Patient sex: M
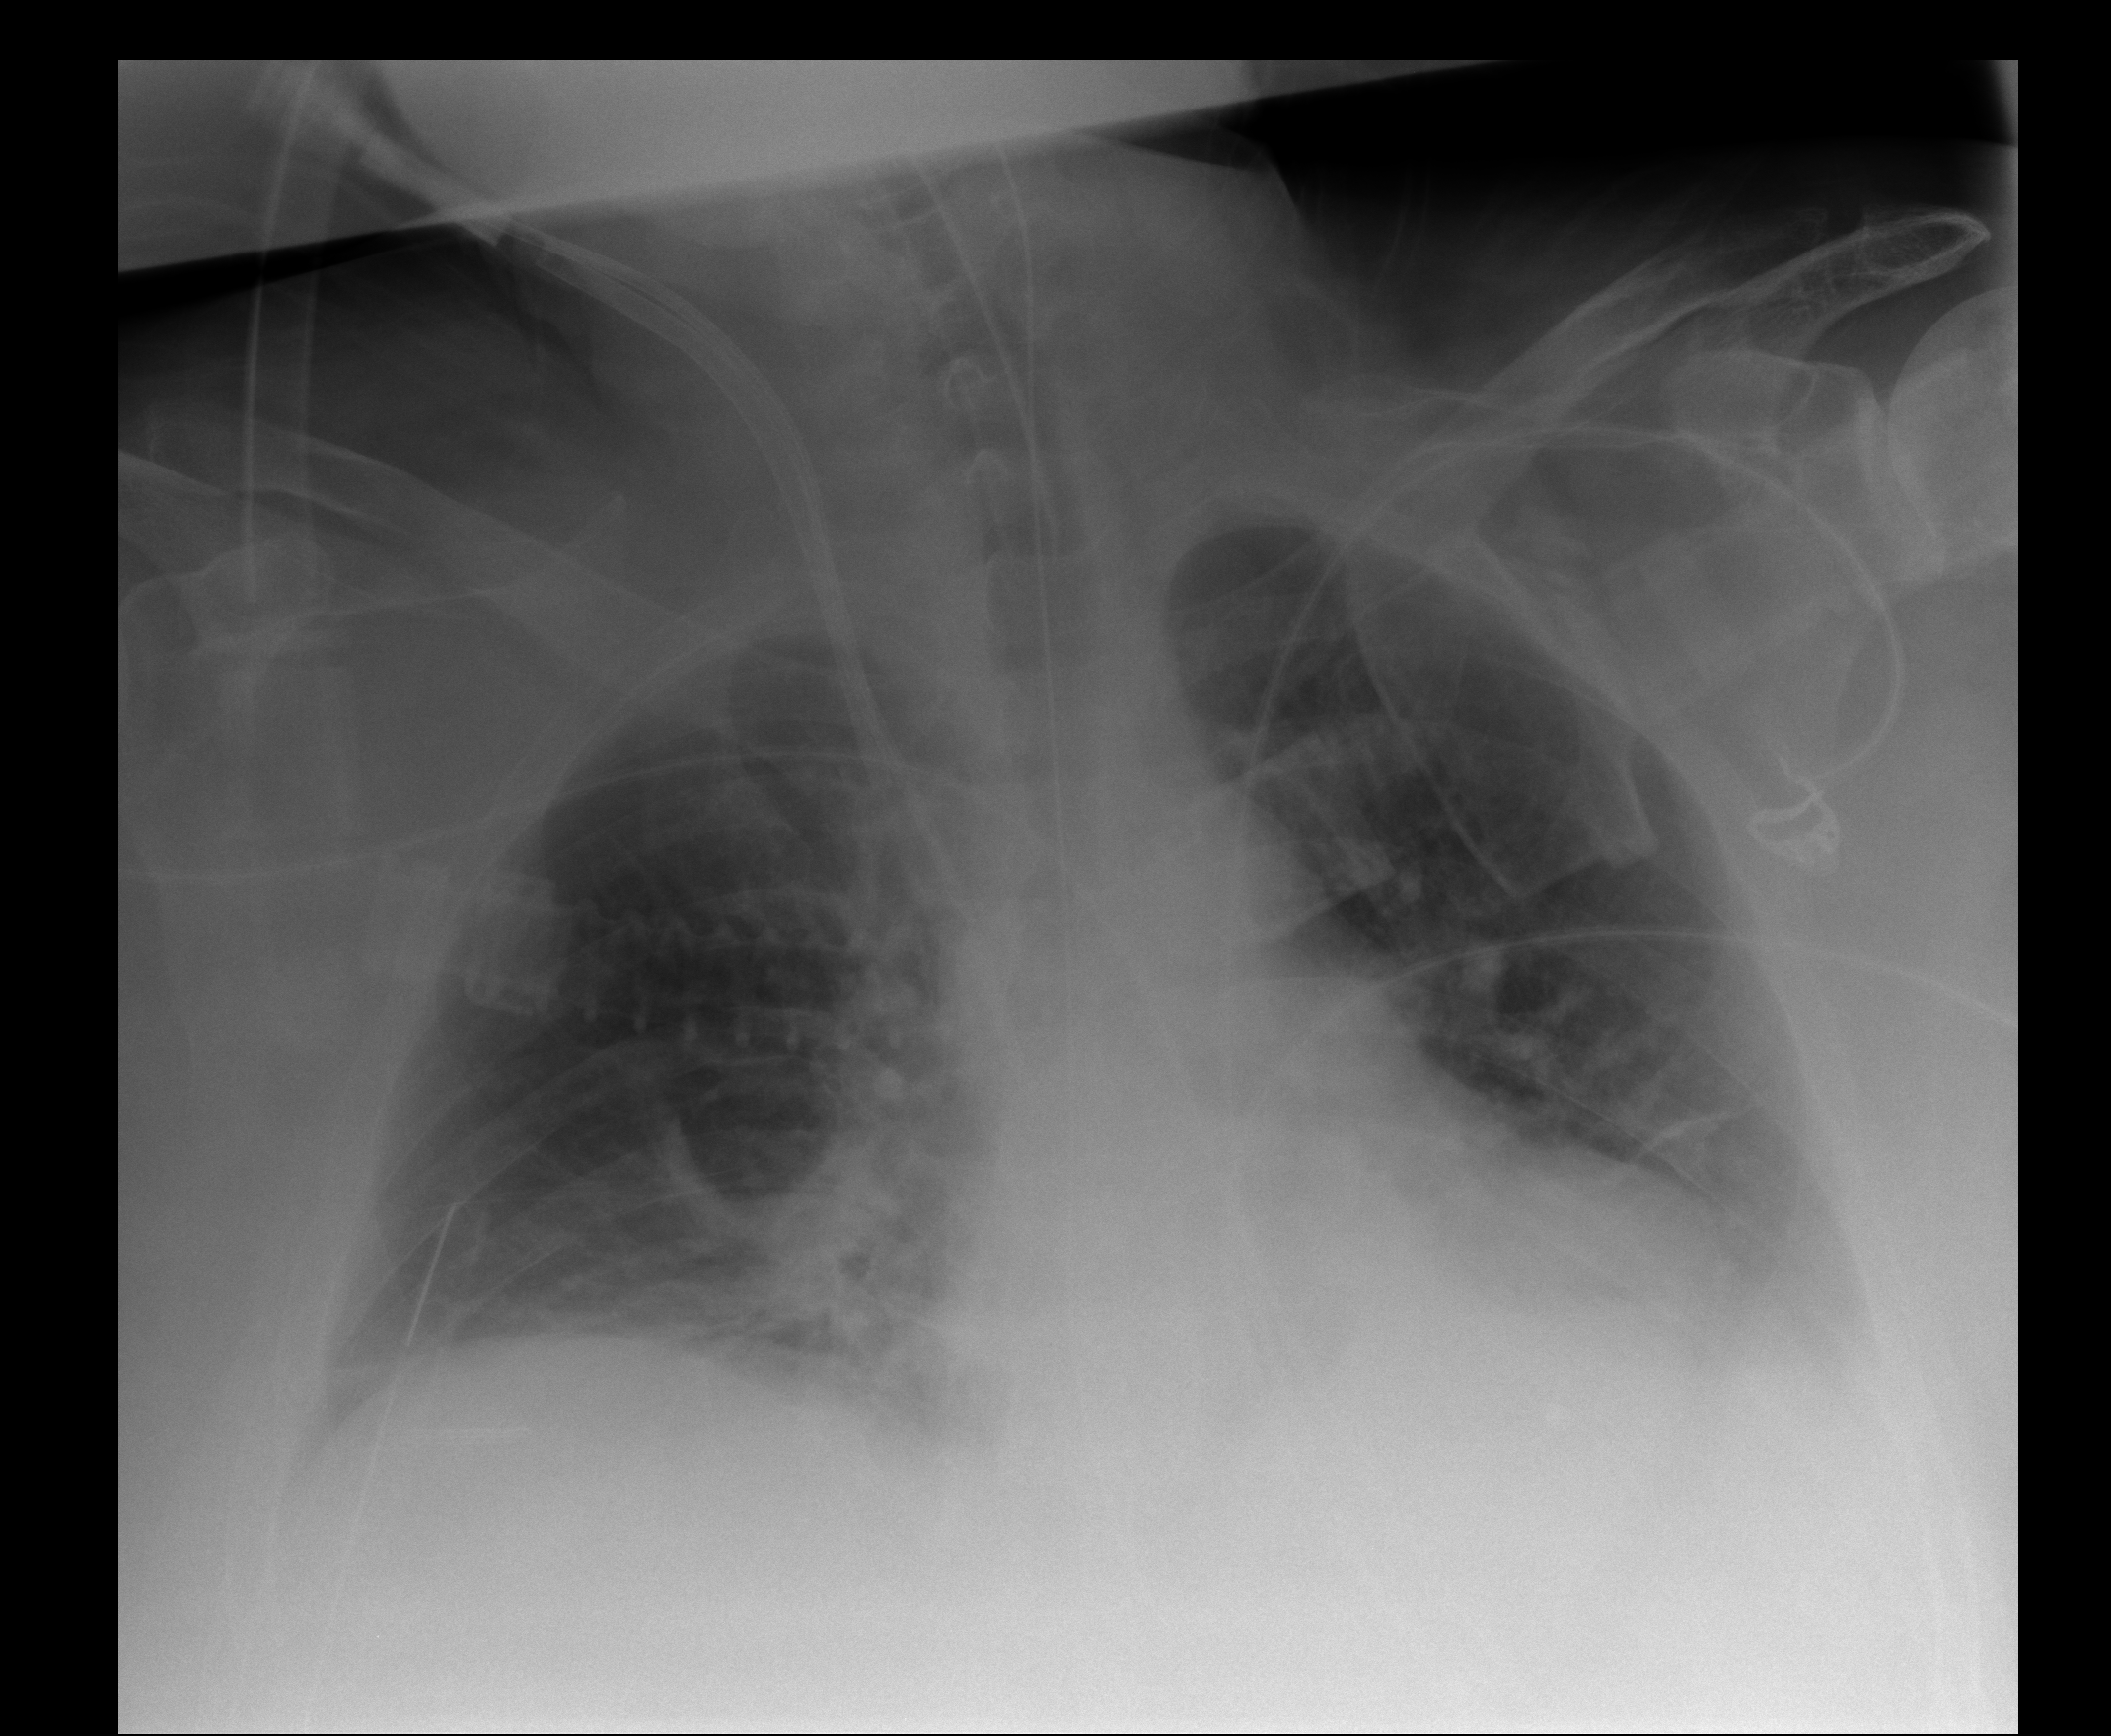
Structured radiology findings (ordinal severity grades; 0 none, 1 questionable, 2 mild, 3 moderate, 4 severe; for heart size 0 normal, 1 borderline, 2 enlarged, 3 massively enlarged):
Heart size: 2
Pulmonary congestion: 2
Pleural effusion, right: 2
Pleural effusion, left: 2
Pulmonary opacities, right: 2
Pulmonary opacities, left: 0
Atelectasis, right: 2
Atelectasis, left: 2